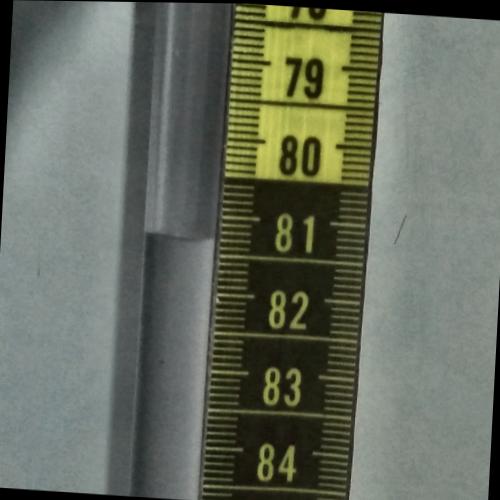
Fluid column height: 81.3 cm